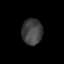
Tissue: prostate
Cell type: B cells
Senescence score: 0.3303
Nuclear area (px): 521
Mean DAPI intensity: 65.48